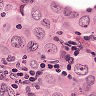
Metastatic tissue present: yes